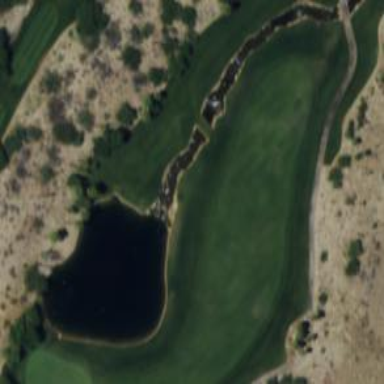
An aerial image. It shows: View of golf hole.